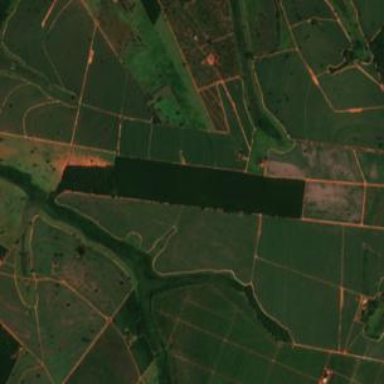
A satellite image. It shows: Farmland with sugarcane crops that produce sugar cane.